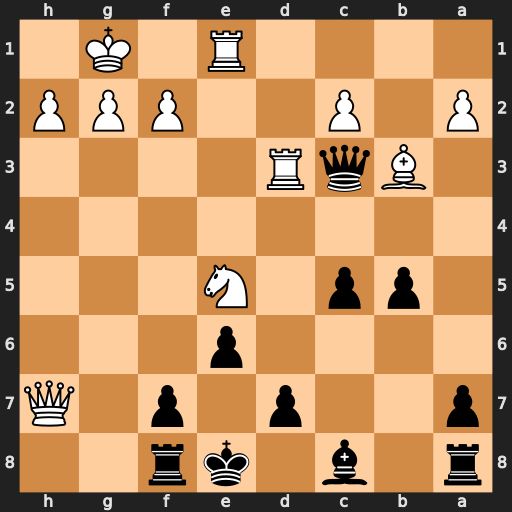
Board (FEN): r1b1kr2/p2p1p1Q/4p3/1pp1N3/8/1BqR4/P1P2PPP/4R1K1
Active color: b
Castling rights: q
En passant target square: -
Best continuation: Qxe1#